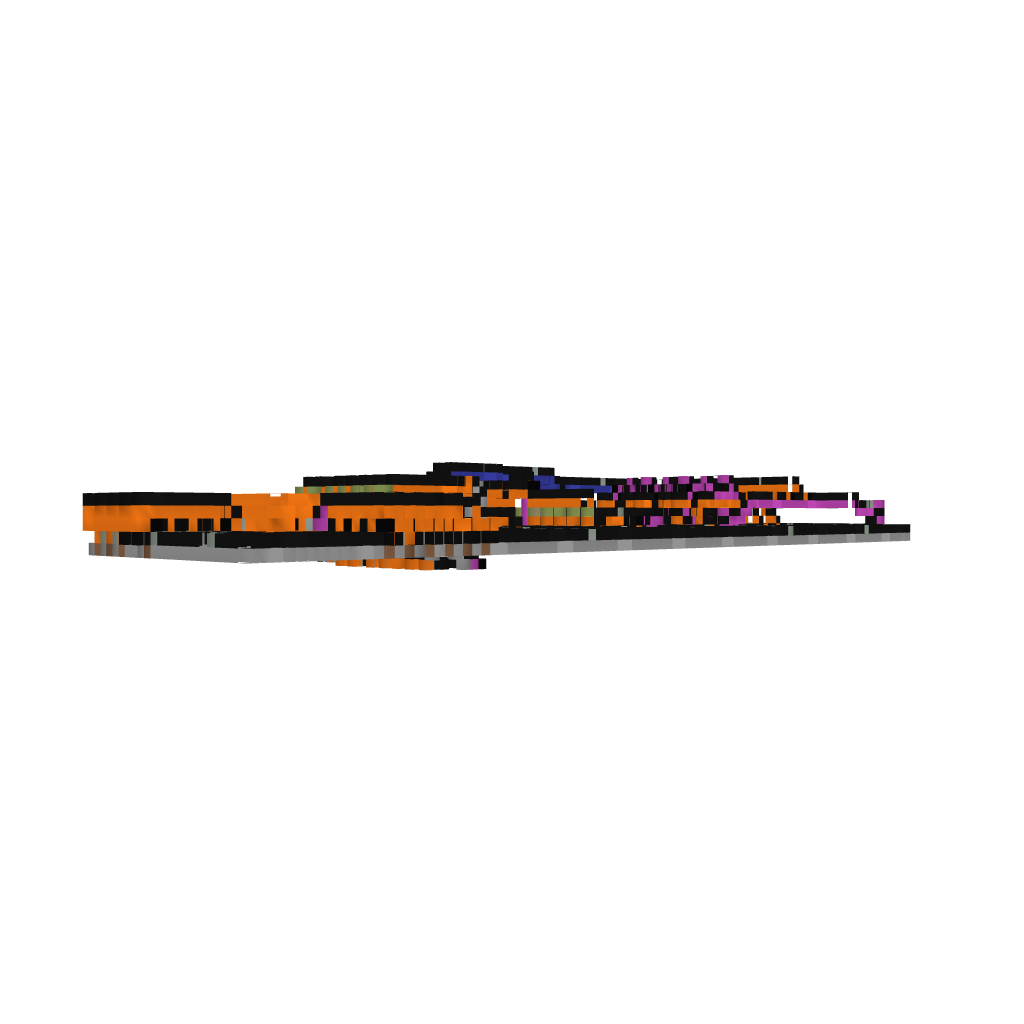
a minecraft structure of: Redstone Calculator